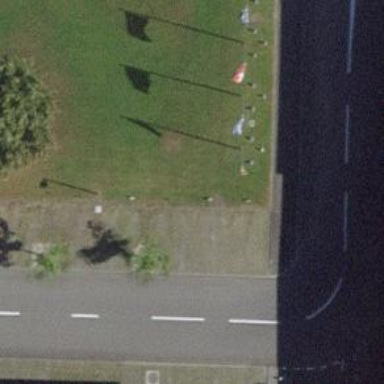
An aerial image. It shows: Flagpole which is man-made.